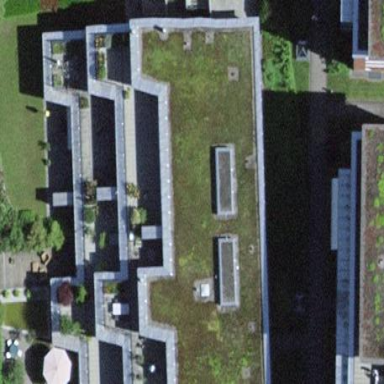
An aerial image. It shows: Terrace building.